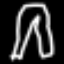
Label: pants